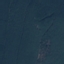
Land use / land cover: Forest